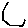
Label: hexagon